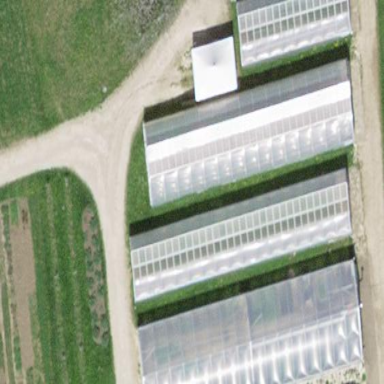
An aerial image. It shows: Greenhouse.